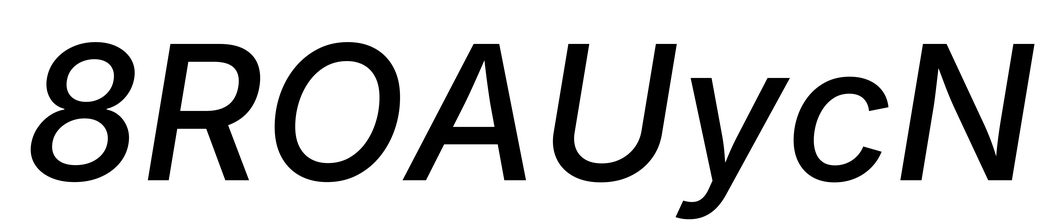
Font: Inter-Italic_Medium_Italic